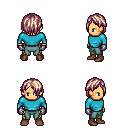
a pixel art fantasy rpg character, male body template, human, tanned skin, teal long-sleeve shirt, teal pants, white blonde bangs hairstyle, metal gloves, brown shoes, four views (front, back, left, right), 2x2 character sprite sheet, small pixel art, hard edges, no anti-aliasing